Question: I want to know if exist any method in 'RegEx' class to check if an expression have valid syntax.
I'm not meaning if the regex matches a string or something similar, then the "IsMatch" or "Success" methods does not help me.
To understand me, for example when using the 'RegEx.Match' method with this expression it throws an exception because the expression have invalid syntax:
'''
"\"
'''
(without the double quotes)
I've checked the regex class methods but I can't find any like a "tryparser".
Then to check if an expression have valid syntax I'm doing this:
'''
Try
Regex.Match(String.Empty, "")
Return True
Catch
Return False
End Try
'''
Just I want to know if I can simplify the code more than that by directly returning a value from a method from 'regex' class or converting to boolean the result of a 'regex' class method.
> UPDATE:
I create the RegEx in execution time, does not help me external tools.

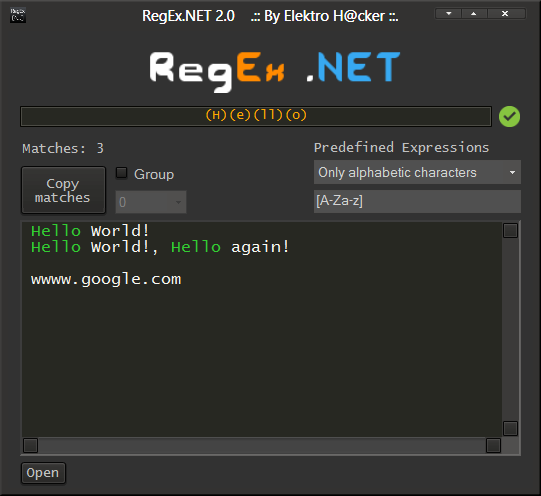
Answer: Technically you can use the constructor of Regex...
'''
Private Shared Function IsRegexValid(str As String) As Boolean
Dim result As Boolean
Try
Dim rx as Regex = New Regex(str)
result = True
Catch ex As ArgumentException
result = False
End Try
Return result
End Function
'''
or a method that builds a 'Regex' object or returns 'Nothing'...
'''
Private Shared Function TryBuildRegex(str As String) As Regex
Dim result As Regex
Try
result = New Regex(str)
Catch ex As ArgumentException
result = Nothing
End Try
Return result
End Function
'''
Then
'''
Dim isvalid As Boolean = IsRegexValid("")
'''
or
'''
Dim rx As Regex = TryBuildRegex("")
If rx IsNot Nothing Then
End If
'''